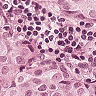
Metastatic tissue present: yes